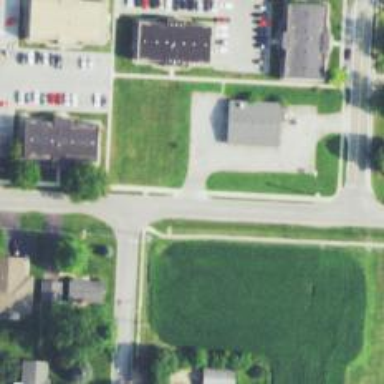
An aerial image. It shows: There is asphalt footway with crossing.